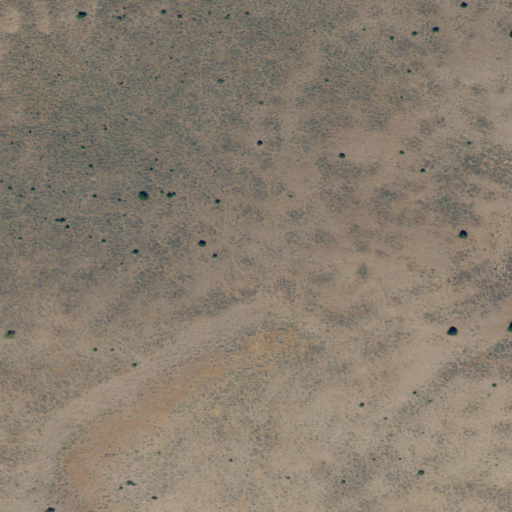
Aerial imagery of mountain in Oregon named Three Pine Butte containing only shrub